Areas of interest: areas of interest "Industrial"
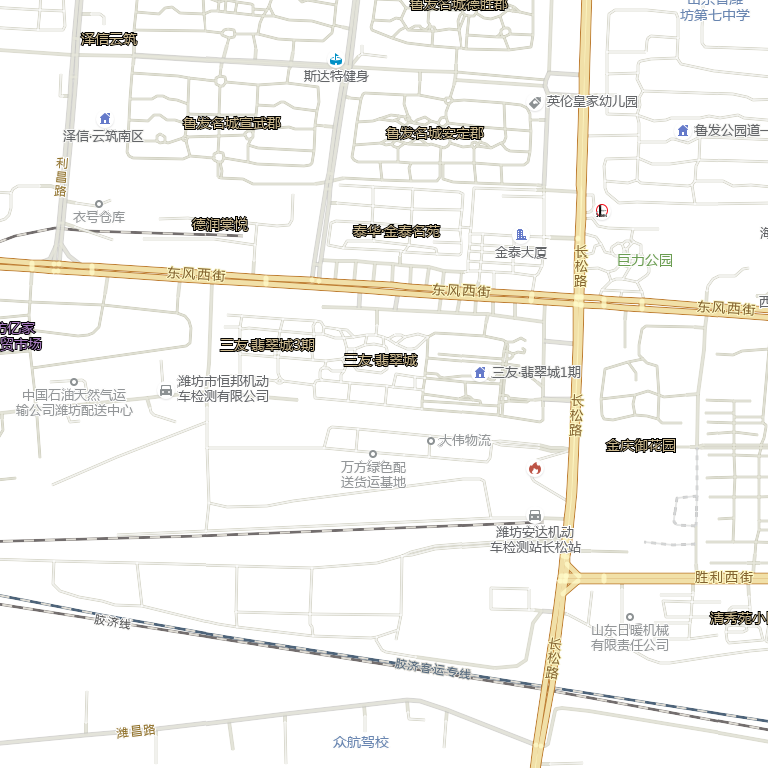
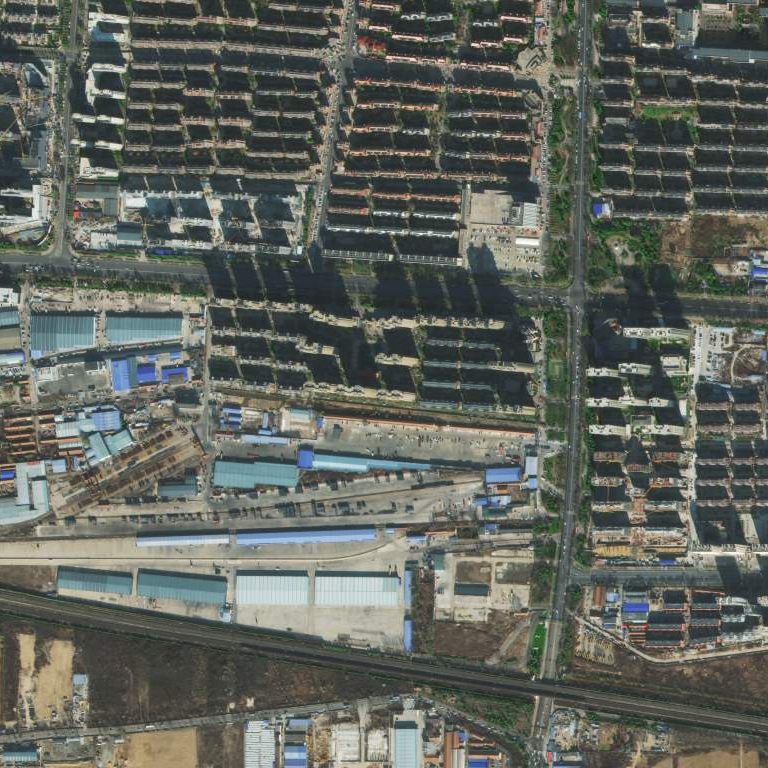